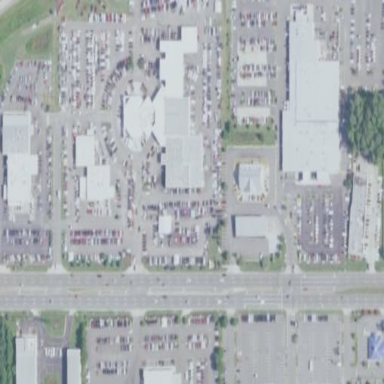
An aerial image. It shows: Retail area.